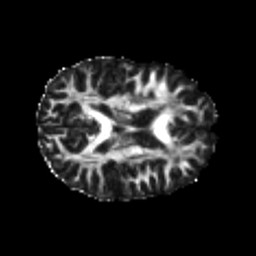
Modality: FA
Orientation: axial
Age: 23
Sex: female
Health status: healthy
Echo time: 0.074 s